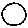
Label: circle